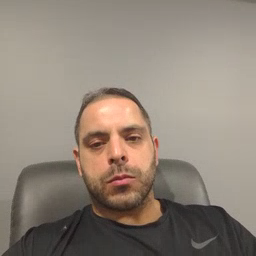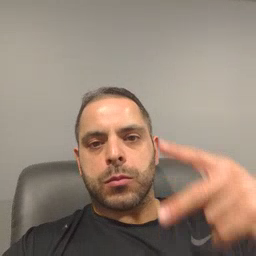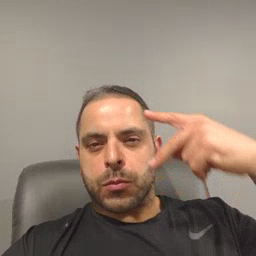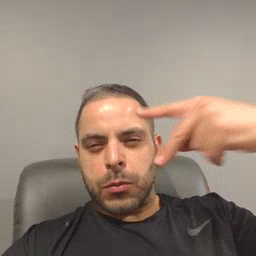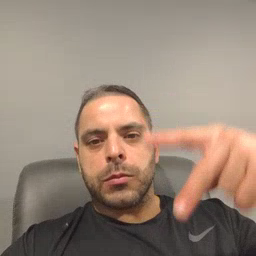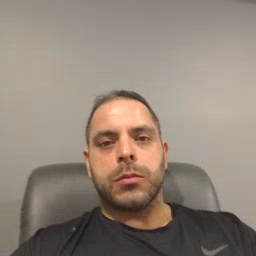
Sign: penny